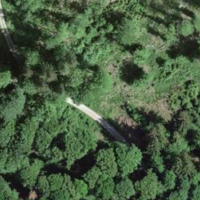
EUNIS habitat code: 44
Species observed at this site:
Petasites albus